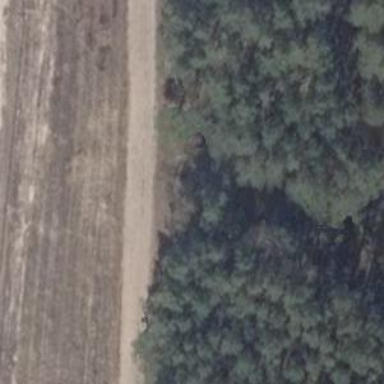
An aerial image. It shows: Hunting stand.